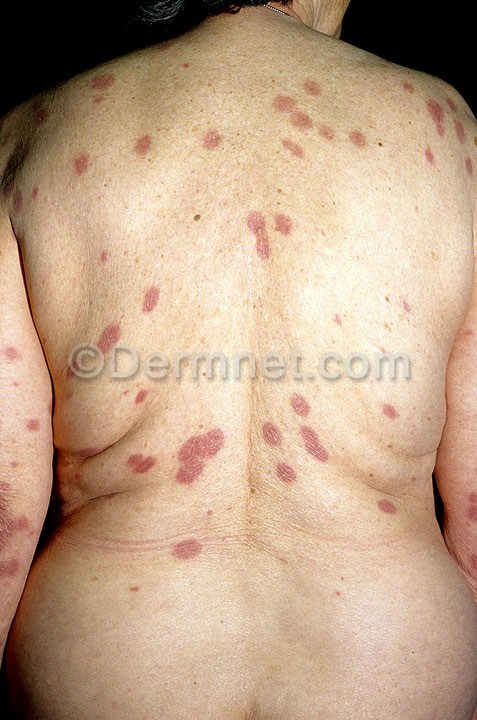
Disease: Vasculitis Photos